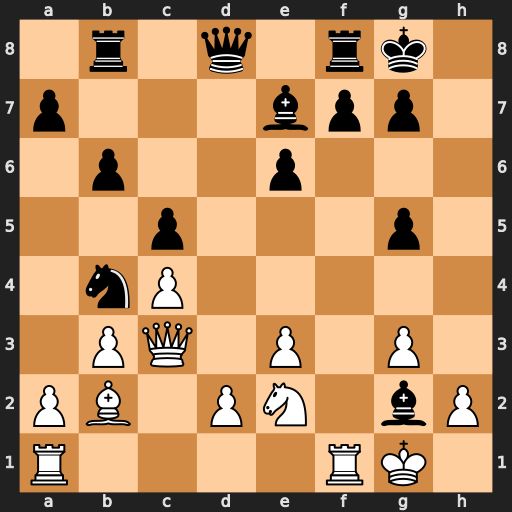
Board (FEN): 1r1q1rk1/p3bpp1/1p2p3/2p3p1/1nP5/1PQ1P1P1/PB1PN1bP/R4RK1
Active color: w
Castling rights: -
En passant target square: -
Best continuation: Qxg7#